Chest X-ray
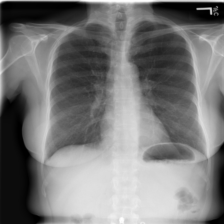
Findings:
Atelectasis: negative
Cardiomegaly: negative
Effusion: negative
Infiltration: negative
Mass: negative
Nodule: negative
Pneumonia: negative
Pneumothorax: negative
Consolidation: negative
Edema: negative
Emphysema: negative
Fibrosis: negative
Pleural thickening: negative
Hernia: negative